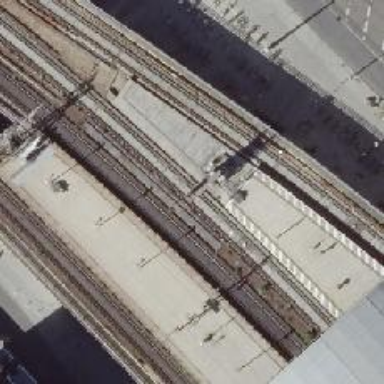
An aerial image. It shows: Railway signal.